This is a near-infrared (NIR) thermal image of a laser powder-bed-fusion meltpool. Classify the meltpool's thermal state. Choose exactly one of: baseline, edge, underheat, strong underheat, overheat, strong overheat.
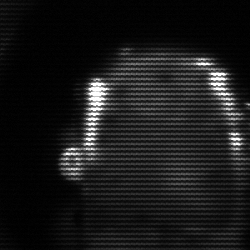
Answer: baseline